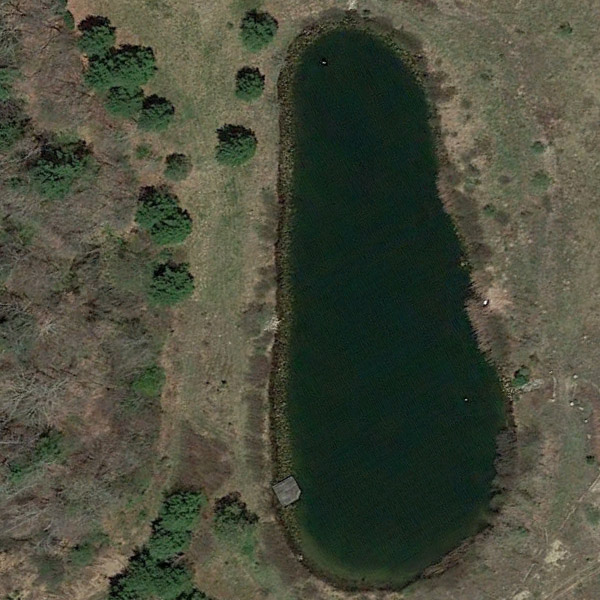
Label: Pond